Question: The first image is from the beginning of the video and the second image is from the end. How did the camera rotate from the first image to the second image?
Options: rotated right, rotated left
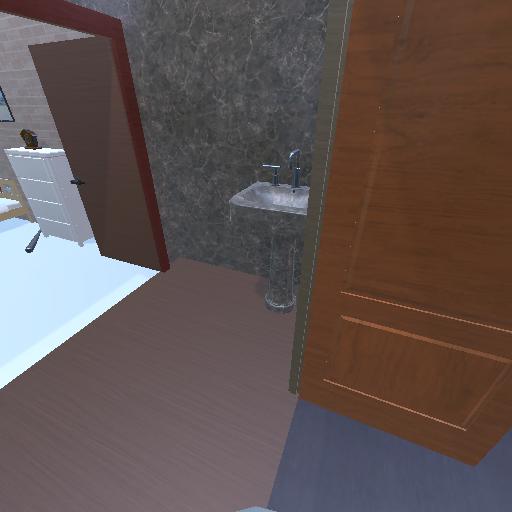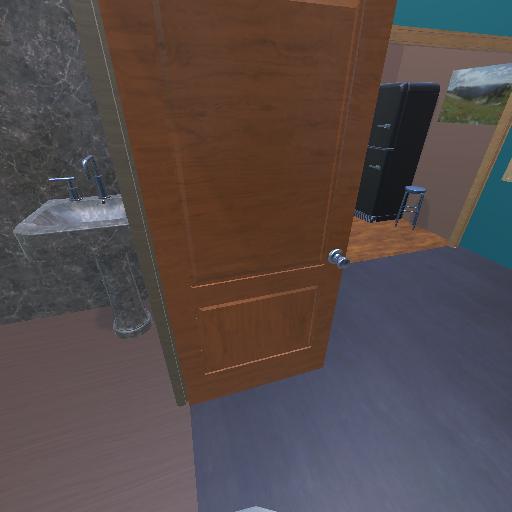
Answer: rotated right